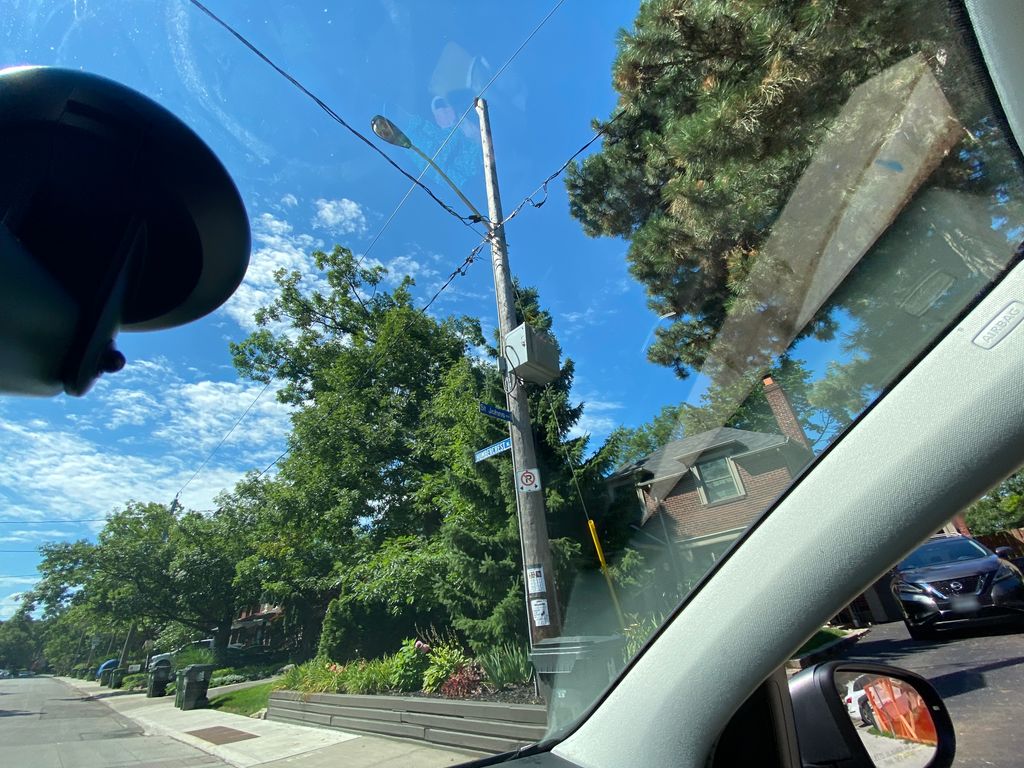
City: toronto